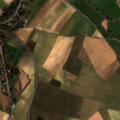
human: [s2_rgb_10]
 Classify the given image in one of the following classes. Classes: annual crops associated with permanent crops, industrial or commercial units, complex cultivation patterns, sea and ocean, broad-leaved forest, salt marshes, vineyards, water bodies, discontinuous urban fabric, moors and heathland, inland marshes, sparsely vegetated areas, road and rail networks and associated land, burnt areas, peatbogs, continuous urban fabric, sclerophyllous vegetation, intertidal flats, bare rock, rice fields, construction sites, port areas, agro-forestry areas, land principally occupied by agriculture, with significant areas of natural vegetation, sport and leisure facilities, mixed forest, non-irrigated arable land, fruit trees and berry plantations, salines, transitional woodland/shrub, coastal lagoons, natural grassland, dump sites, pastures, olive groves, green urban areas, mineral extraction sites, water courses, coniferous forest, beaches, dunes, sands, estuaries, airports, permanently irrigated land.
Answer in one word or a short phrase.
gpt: discontinuous urban fabric, non-irrigated arable land, pastures, broad-leaved forest